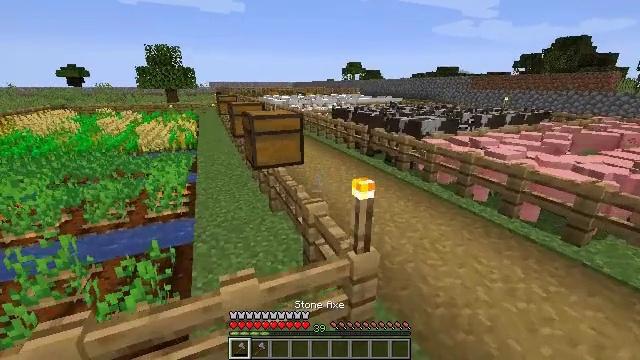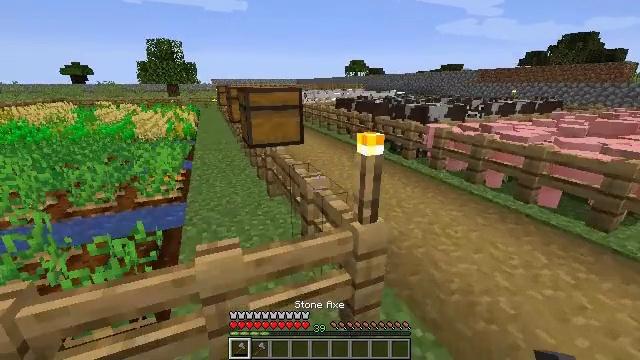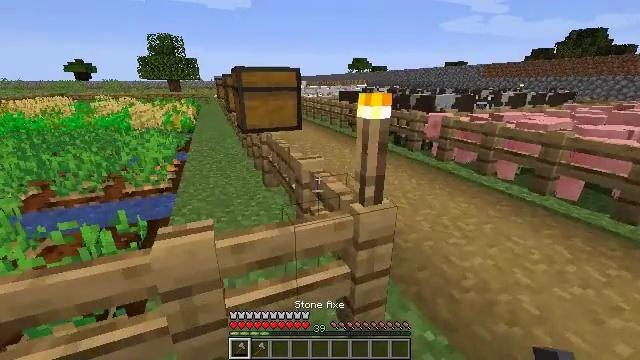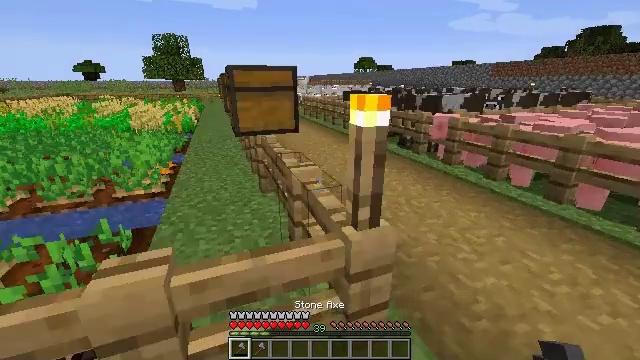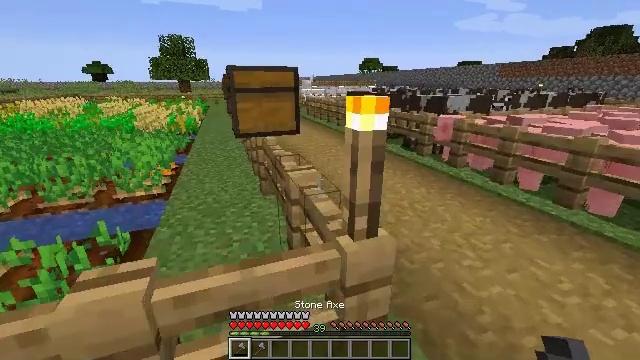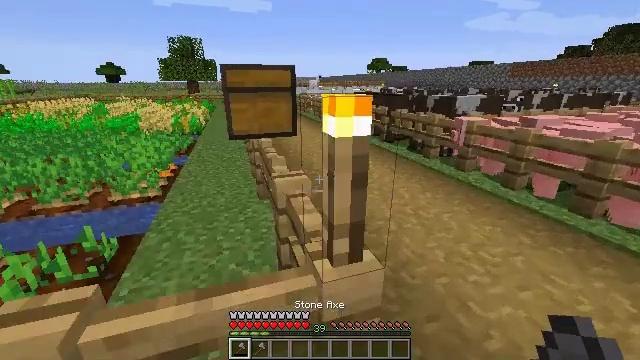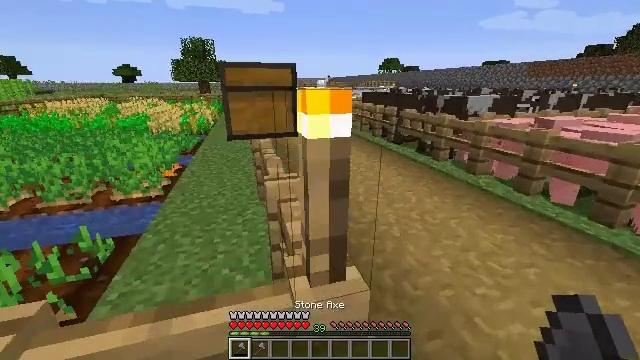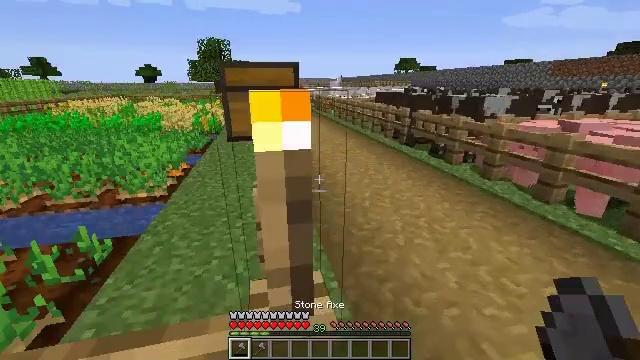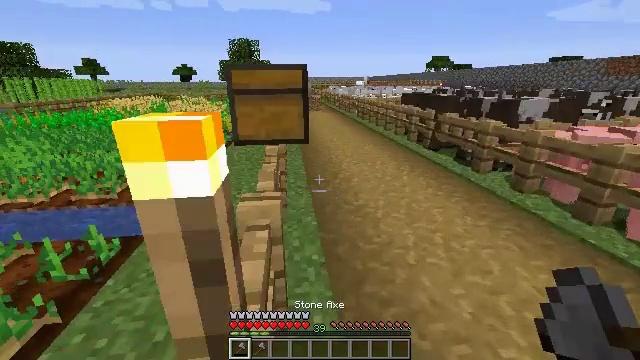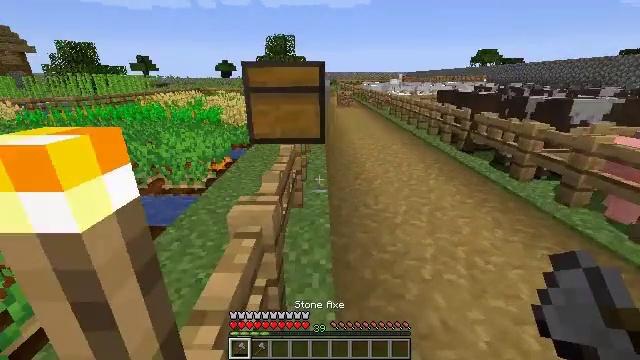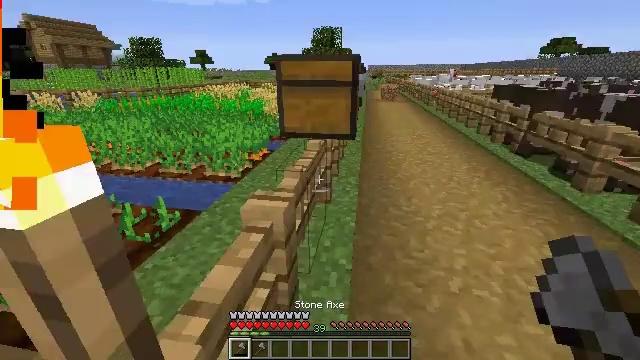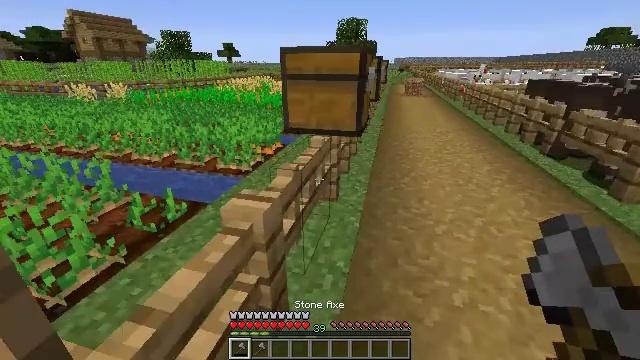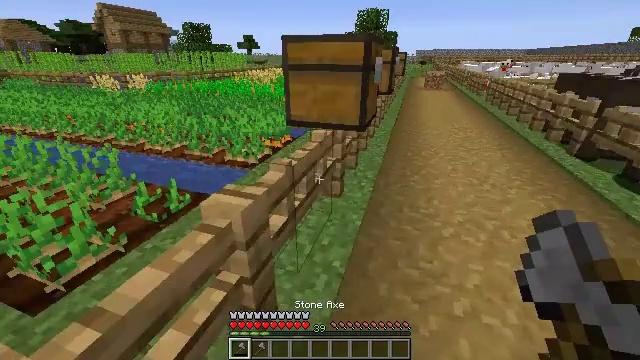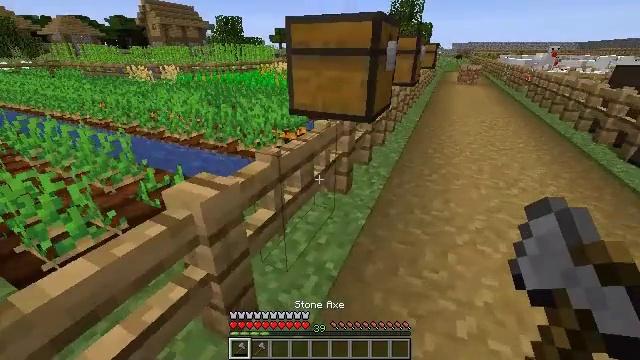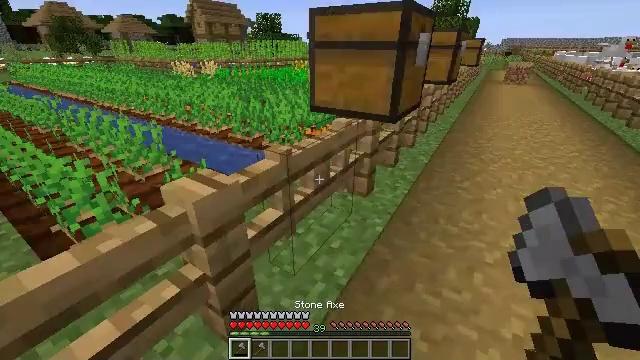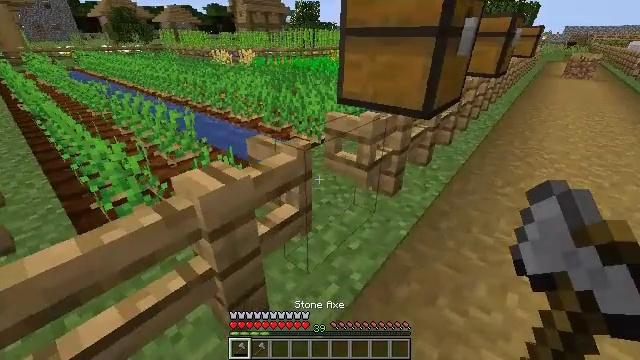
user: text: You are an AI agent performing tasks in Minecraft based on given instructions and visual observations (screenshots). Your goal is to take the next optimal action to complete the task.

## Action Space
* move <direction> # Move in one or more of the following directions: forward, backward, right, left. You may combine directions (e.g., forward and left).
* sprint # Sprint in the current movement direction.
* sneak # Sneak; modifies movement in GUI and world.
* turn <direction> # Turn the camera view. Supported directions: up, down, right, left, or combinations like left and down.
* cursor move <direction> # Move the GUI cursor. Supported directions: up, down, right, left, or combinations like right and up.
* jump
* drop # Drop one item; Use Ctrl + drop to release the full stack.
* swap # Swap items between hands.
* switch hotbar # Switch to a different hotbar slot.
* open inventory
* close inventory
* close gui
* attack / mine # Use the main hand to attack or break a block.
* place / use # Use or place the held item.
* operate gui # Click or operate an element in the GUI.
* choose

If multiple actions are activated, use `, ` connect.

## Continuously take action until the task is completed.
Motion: motion action
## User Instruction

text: Reclaim the oak fence gate by mining.
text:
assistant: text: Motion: move forward and move right
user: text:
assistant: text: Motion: move forward and move right
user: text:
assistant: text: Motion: move forward and move right, turn left
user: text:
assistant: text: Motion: move forward and move right, turn left
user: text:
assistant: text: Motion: move forward and move right, turn left
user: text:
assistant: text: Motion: move forward and move right, turn left
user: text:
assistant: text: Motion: move forward and move right, turn left
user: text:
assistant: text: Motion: move forward and move right, turn left
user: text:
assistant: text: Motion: move forward and move right, turn left
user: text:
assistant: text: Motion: move forward and move right, turn left and down
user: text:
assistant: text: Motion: move forward and move right, turn left and down
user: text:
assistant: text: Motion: move forward and move right, turn left and down
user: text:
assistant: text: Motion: move forward and move right, turn left and down
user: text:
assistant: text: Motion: move forward, turn left
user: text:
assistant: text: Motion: move forward, turn left and down, use / place
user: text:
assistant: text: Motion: turn left and down, use / place
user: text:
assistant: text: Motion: use / place
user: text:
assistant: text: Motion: use / place
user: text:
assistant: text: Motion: no_op
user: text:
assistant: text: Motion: no_op
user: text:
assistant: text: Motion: no_op
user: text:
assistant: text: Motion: no_op
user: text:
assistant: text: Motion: move forward and move right
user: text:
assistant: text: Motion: move forward and move right
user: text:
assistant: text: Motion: move forward and move right, turn left and down
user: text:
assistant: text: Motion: move forward and move right, turn left
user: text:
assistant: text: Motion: move forward and move right, turn left
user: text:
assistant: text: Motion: move forward and move right, turn left
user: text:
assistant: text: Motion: move forward, turn left and up
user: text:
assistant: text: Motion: move forward, turn left and up